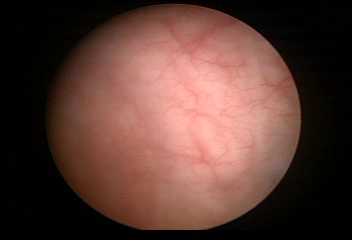
Modality: WLC
Class: Normal mucosa
Bladder cancer association: No